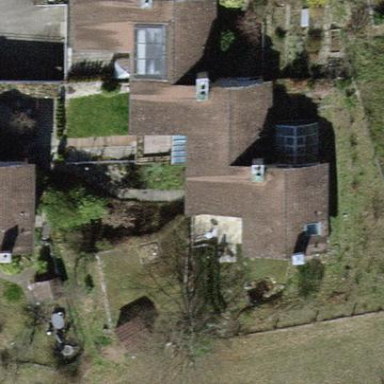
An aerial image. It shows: Terrace building with saltbox-shaped roof.